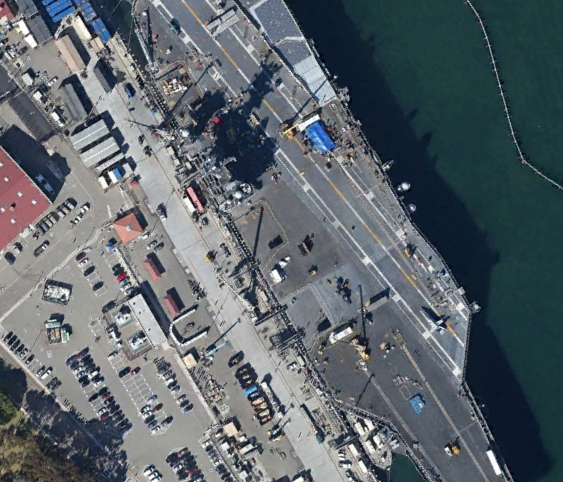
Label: aircraft_carrier